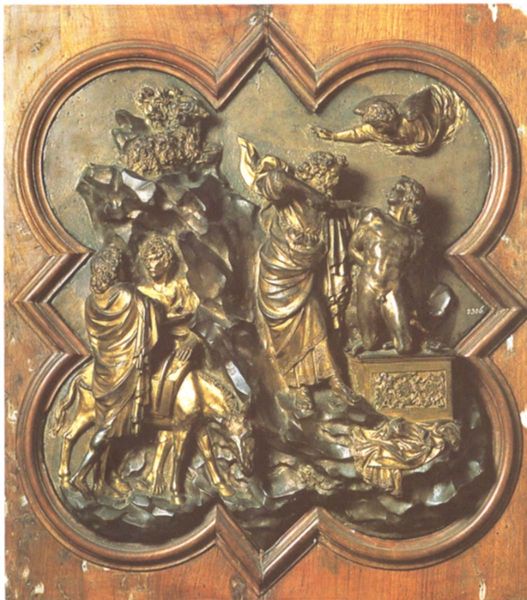
Titel: Entwurf zu den Türen des Baptisteriums San Giovanni in Florenz, Opferung Isaaks
Künstler: Lorenzo Ghiberti
Institution: Florenz, Bargello
Schlagwörter: holz, tür, bibel, engel, relief, figuren, bronze, tor, schnitzerei, siena, florenz, isaak, opfer, ghiberti, abraham, mailand, lorenzo, oferung, issak